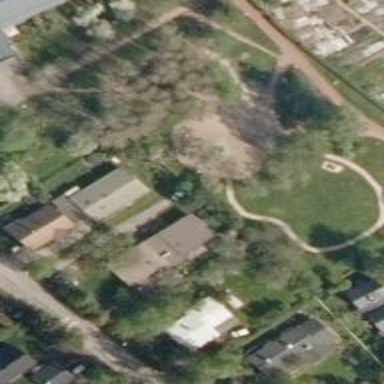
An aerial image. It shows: Springy playground.